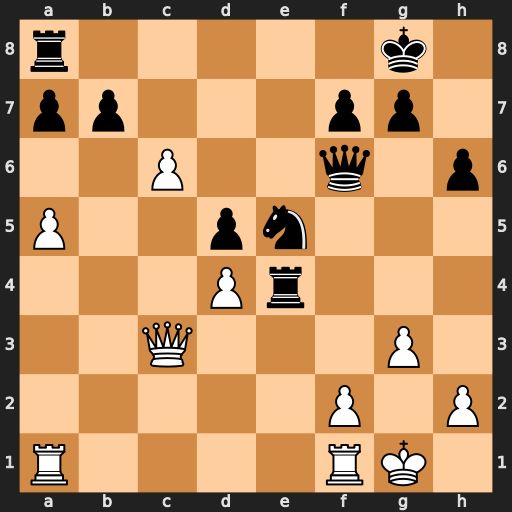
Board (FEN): r5k1/pp3pp1/2P2q1p/P2pn3/3Pr3/2Q3P1/5P1P/R4RK1
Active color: w
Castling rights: -
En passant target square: -
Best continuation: cxb7 Rb8 Qc8+ Qd8 Qxd8+ Rxd8 dxe5